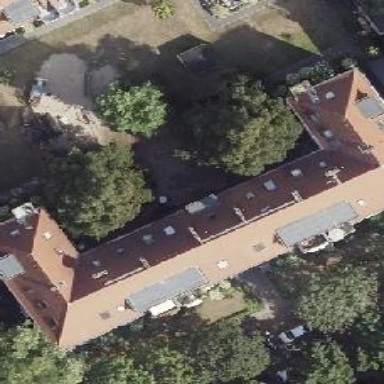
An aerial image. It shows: Gabled roof adorns the apartments building.